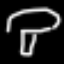
Label: mushroom